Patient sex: M
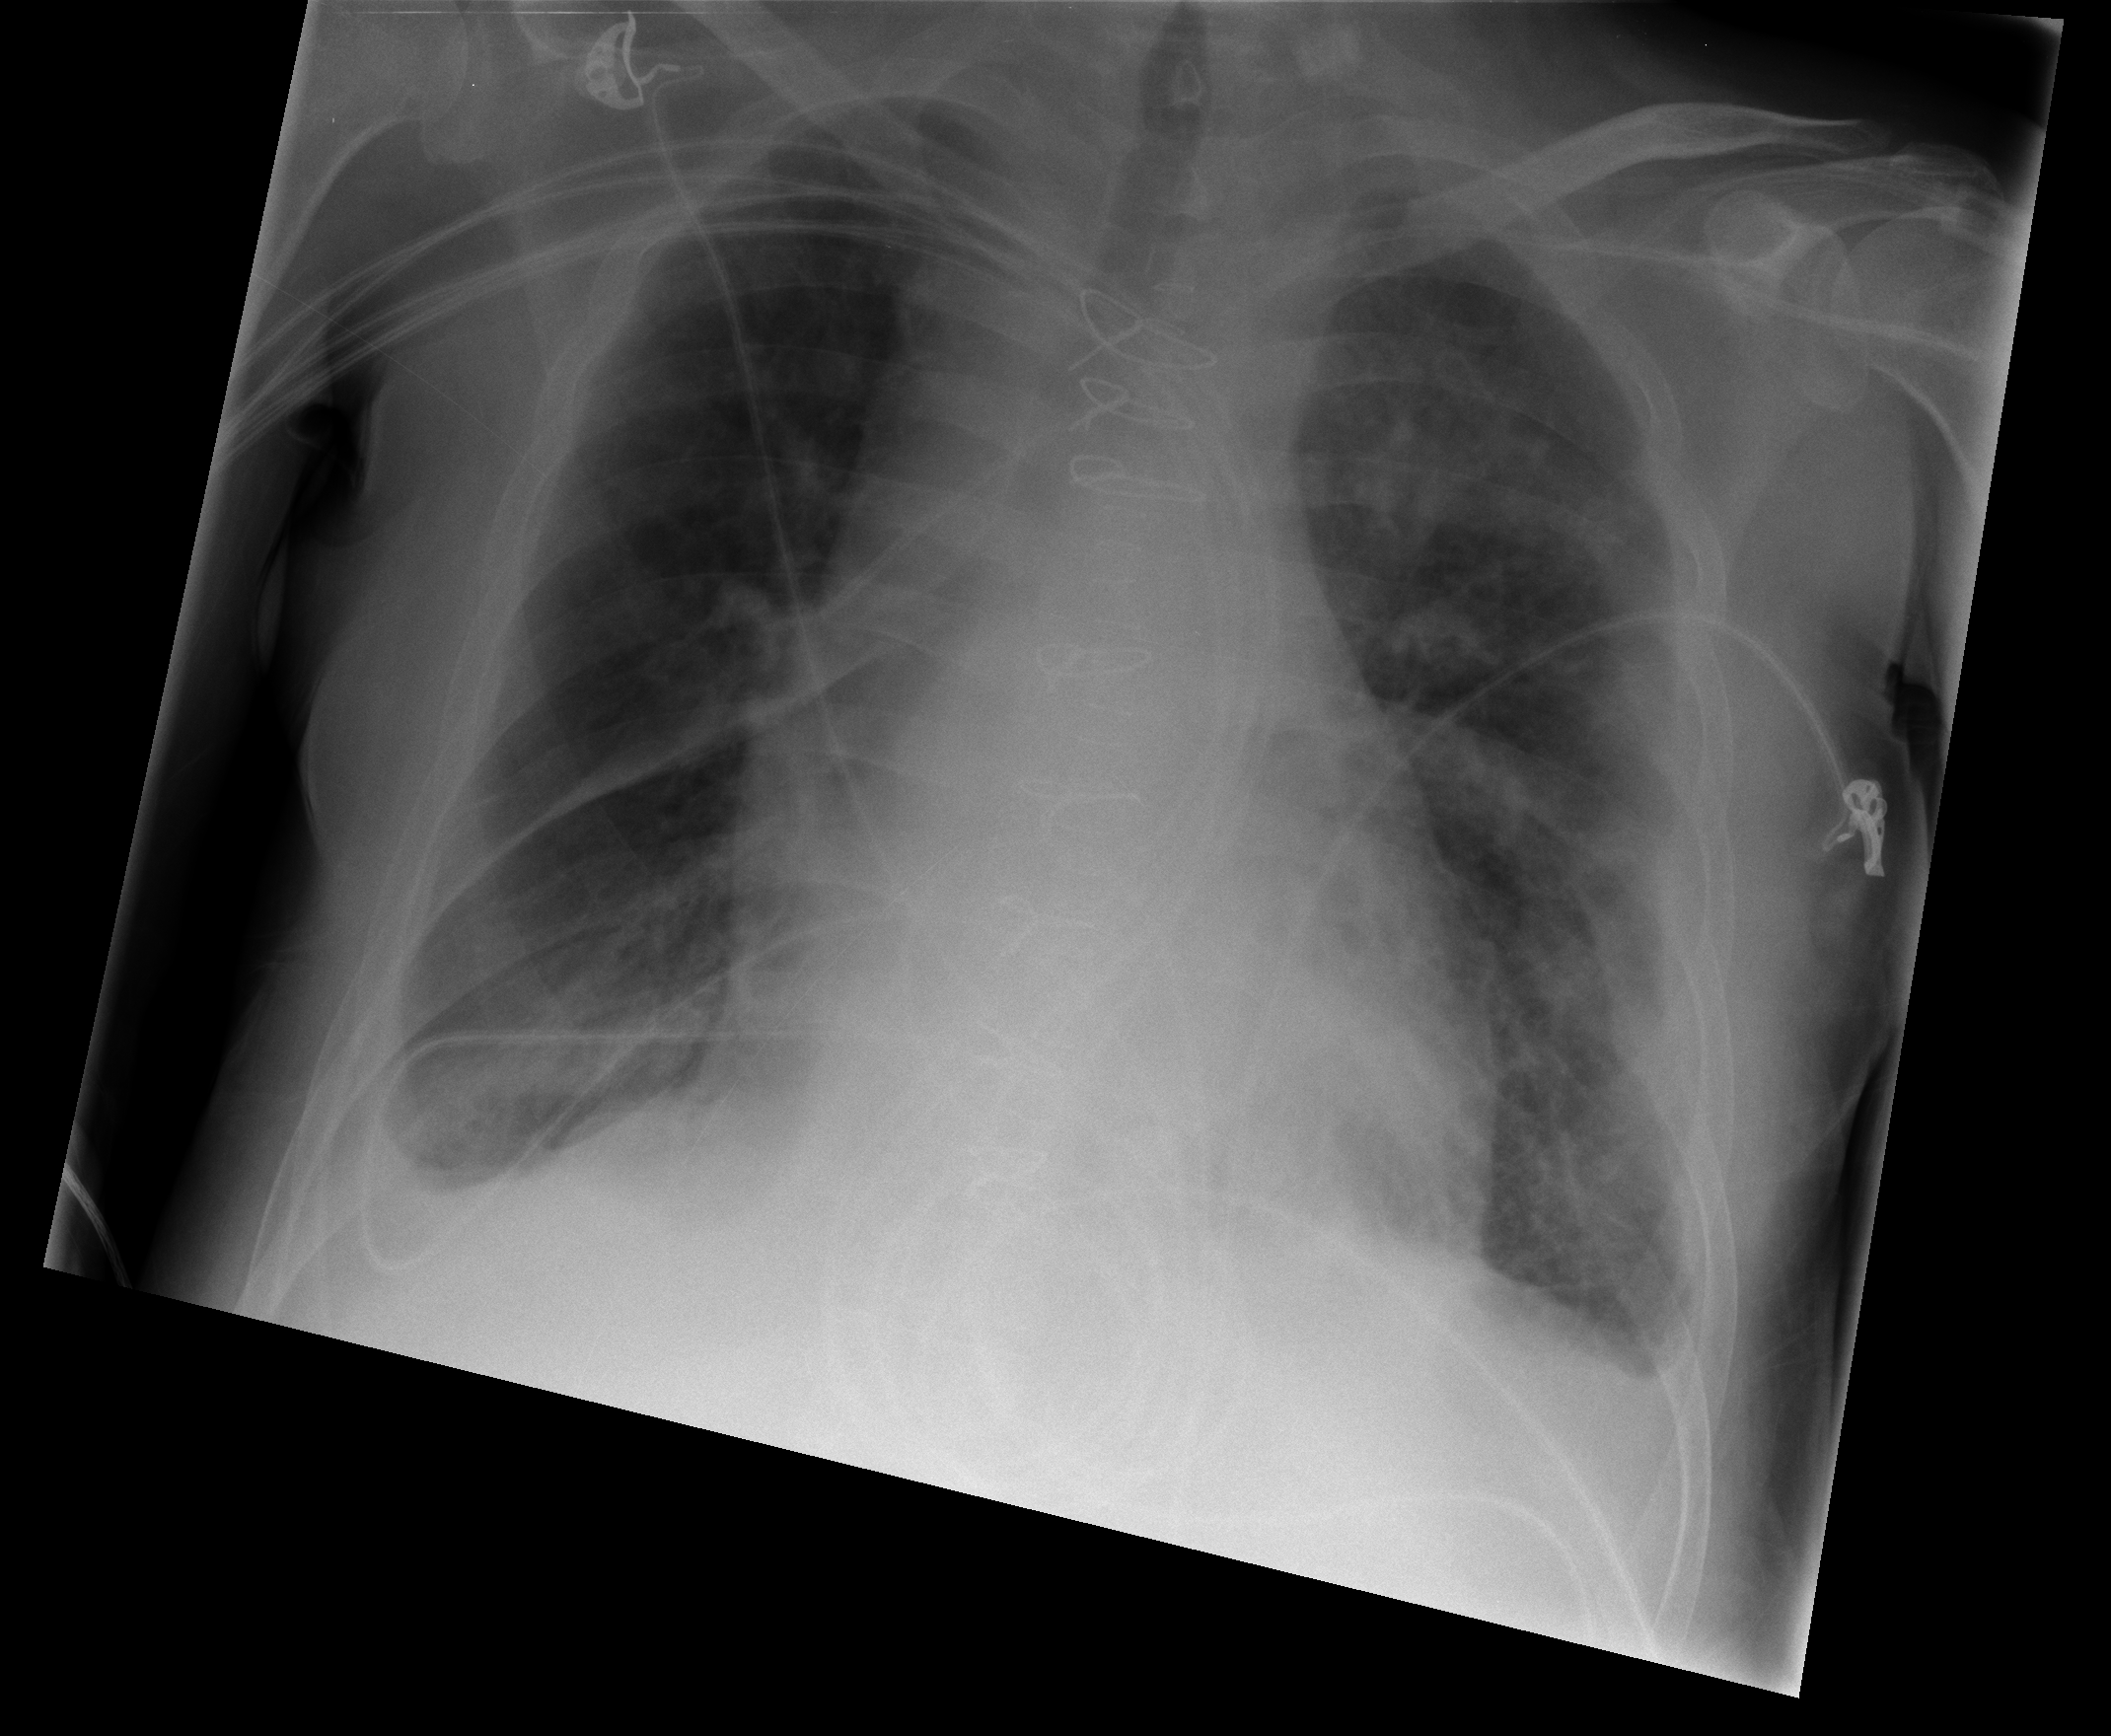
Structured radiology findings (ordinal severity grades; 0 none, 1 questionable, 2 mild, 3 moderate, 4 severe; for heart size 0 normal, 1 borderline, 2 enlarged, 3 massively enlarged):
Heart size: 2
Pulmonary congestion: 0
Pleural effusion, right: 1
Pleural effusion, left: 1
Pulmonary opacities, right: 0
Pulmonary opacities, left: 2
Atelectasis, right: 2
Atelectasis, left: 0